Question: I've started learning flexbox recently and tried doing some exercises to practice but I got stuck because the container for h1 is a lot bigger than it needs to be, even if margin and padding are 0, and it makes the whole other page uncentered.

'''
main {
display: flex;
justify-content: center;
background-color: #cacaca;
height: 100vh;
flex-flow: row wrap;
}
h1 {
margin: 0;
padding: 0;
}
#container {
margin-top: 100px;
}
'''
'''
<main>
<h1>Here are some nice pics</h1>
<div id="container"> ... </div>
</main>
'''
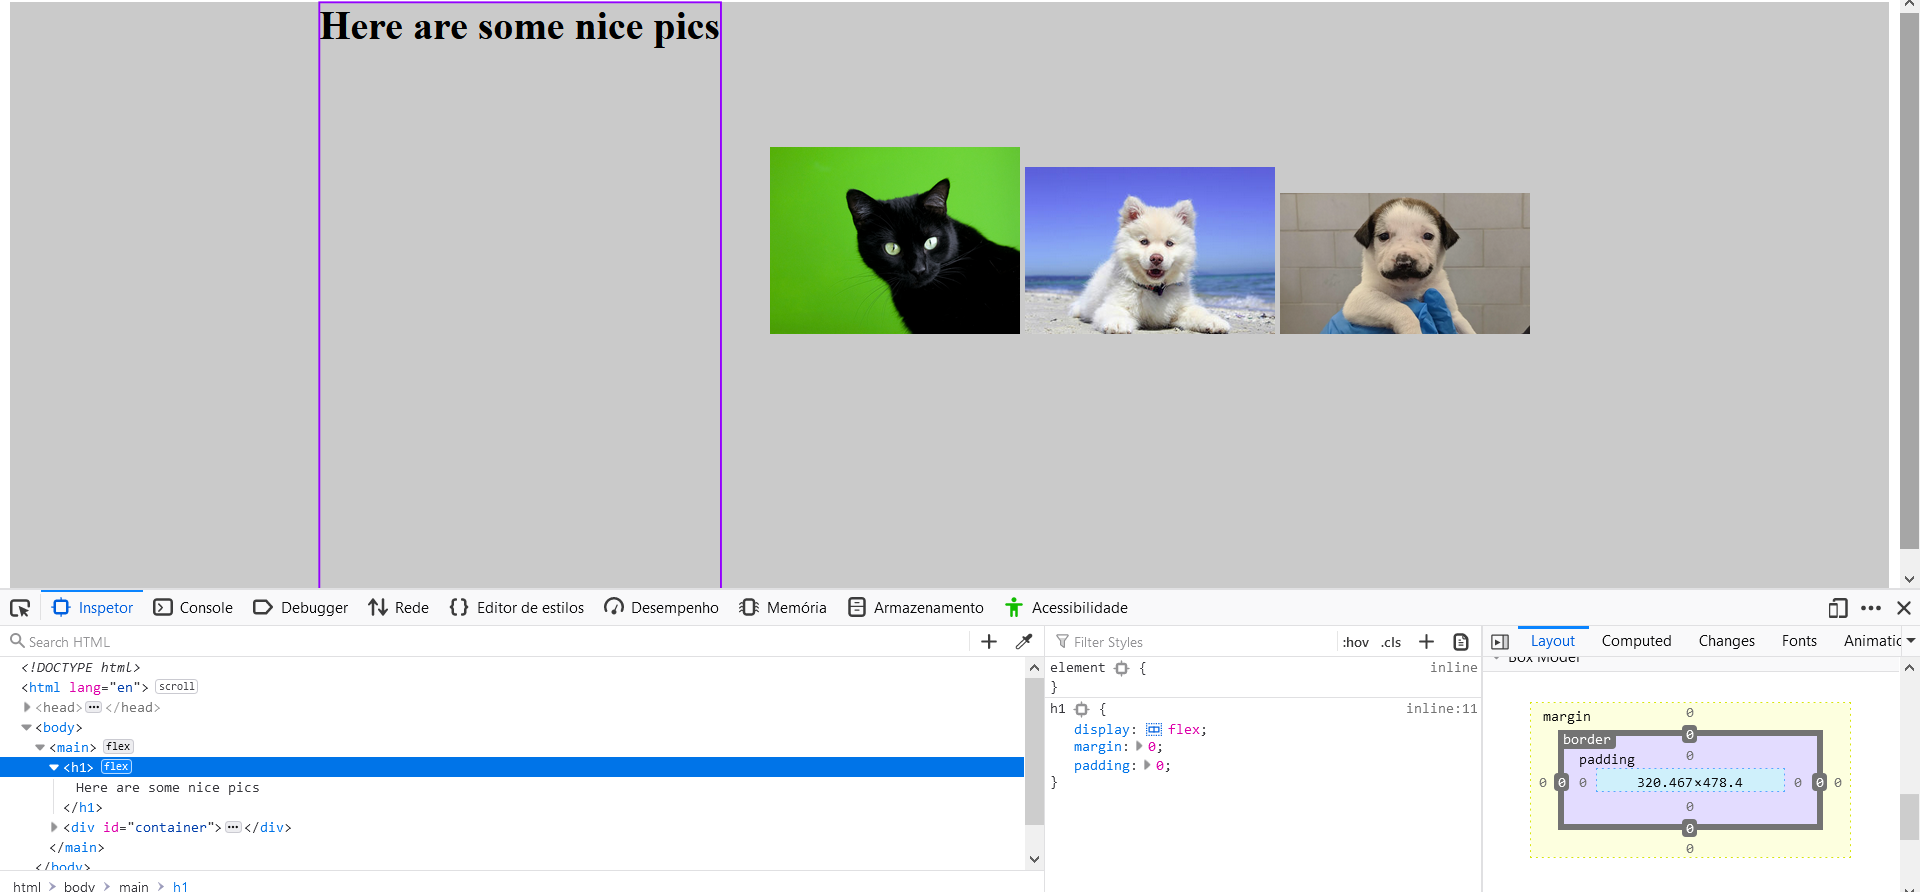
Answer: It's because default value of align-items is stretch which makes all flex items to stretch to full height of their parent. if you give align-item: flex-start to use only required height.
'''
main {
height: 100vh;
display: flex;
justify-content: center;
align-items: flex-start;
}
h1 {
background: red;
}
'''
'''
<main>
<h1>Here are some nice pics</h1>
<div id="container">Container</div>
</main>
'''